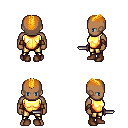
a pixel art fantasy rpg character, male body template, human, dark skin, gold chest armor, gold greaves, light blonde short mohawk hairstyle, leather bracers, brown shoes, dagger, four views (front, back, left, right), 2x2 character sprite sheet, small pixel art, hard edges, no anti-aliasing